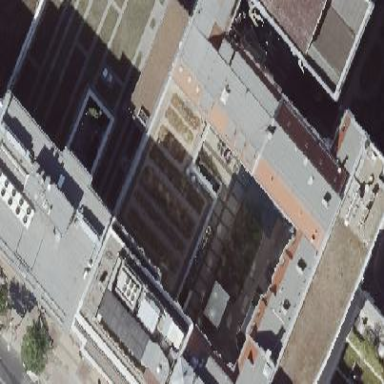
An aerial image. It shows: Commercial building with flat roof.